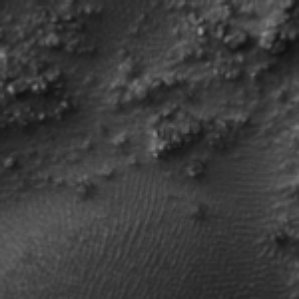
Label: frost